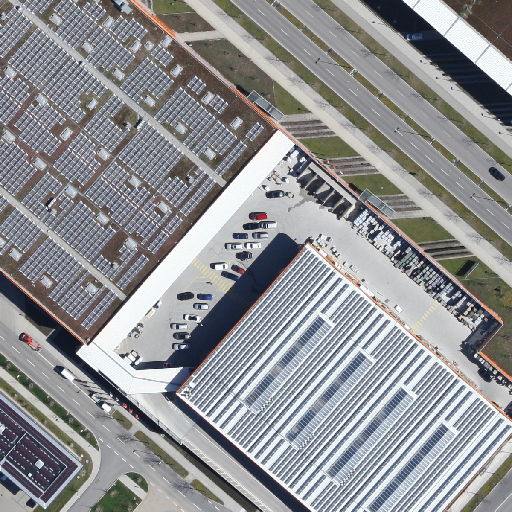
Referring expression: bikeway